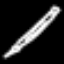
Label: pencil